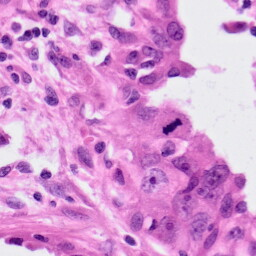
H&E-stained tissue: Lung